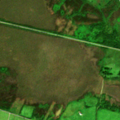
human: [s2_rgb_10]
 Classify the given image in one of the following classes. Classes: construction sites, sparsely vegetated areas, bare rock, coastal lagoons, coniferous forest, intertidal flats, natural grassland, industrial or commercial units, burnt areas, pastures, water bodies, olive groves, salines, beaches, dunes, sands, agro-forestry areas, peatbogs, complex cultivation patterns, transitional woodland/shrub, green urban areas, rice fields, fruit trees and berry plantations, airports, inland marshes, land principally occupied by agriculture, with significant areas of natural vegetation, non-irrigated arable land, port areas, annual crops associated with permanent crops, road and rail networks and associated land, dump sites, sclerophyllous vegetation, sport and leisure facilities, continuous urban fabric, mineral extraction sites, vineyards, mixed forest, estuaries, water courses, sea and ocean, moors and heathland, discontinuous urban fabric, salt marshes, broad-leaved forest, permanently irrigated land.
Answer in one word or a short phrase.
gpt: pastures, land principally occupied by agriculture, with significant areas of natural vegetation, transitional woodland/shrub, peatbogs